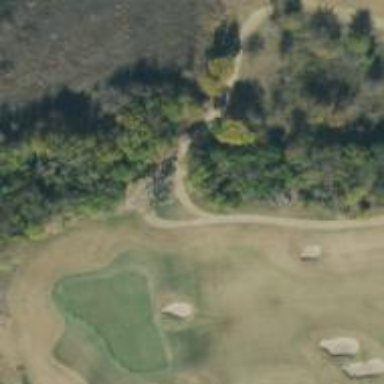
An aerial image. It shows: Path for both roads and golfers.